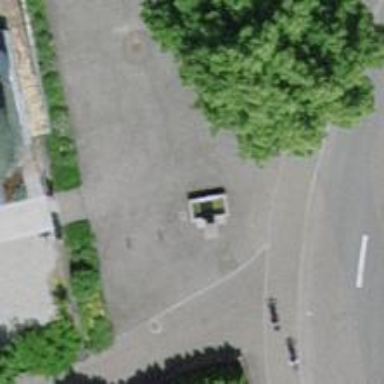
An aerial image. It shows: Fountain.